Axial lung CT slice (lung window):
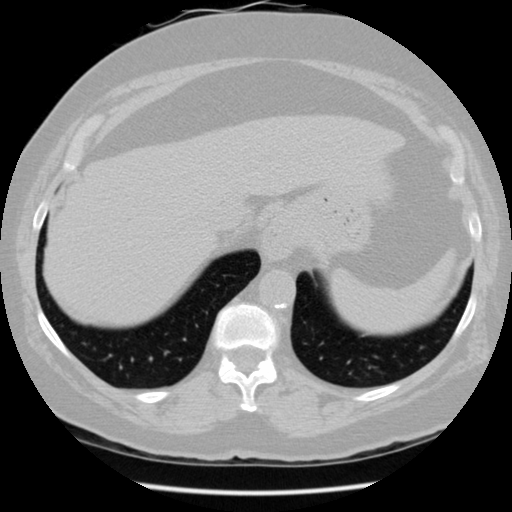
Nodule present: no